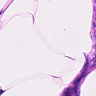
Metastatic tissue present: no